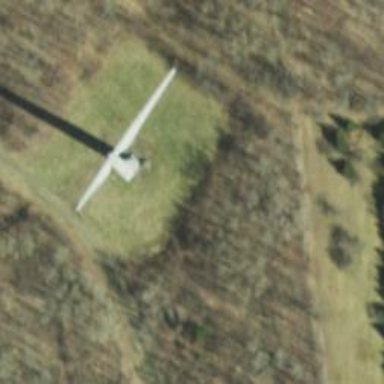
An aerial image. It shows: Wind generator powered by horizontal-axis wind turbine.